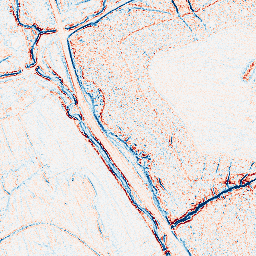
Category: edge_preserving
Decomposition family: bilateral
Decomposition parameters: d: 5
sigma_color: 100
sigma_space: 50
Upsampling method: lanczos
Upsampling parameters: scale: 2
Upsampling scale: 2